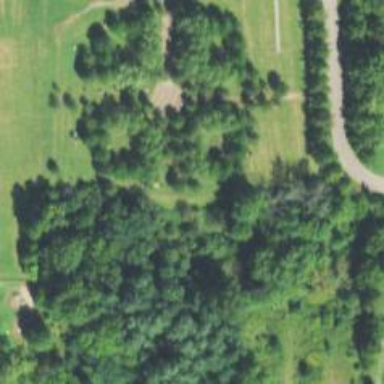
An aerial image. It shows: Memorial site with historic significance.